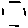
Label: hexagon